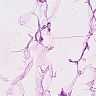
Metastatic tissue present: no